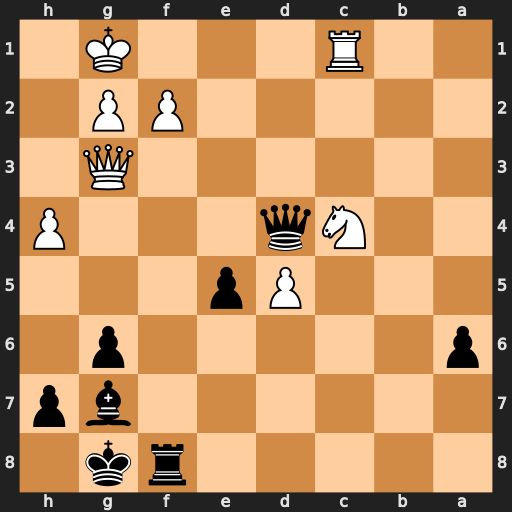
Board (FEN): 5rk1/6bp/p5p1/3Pp3/2Nq3P/6Q1/5PP1/2R3K1
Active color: b
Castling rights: -
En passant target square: -
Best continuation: Bh6 Rb1 Qxc4